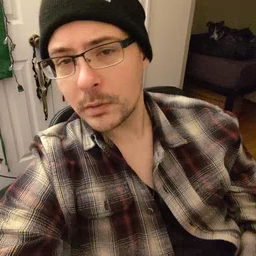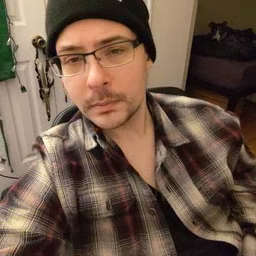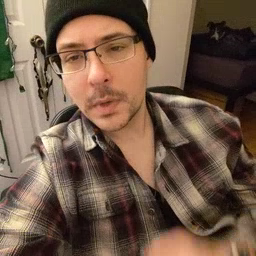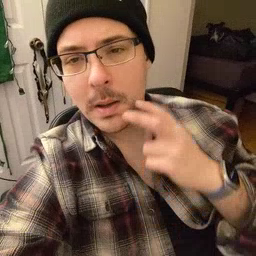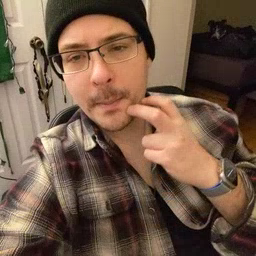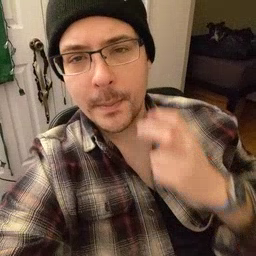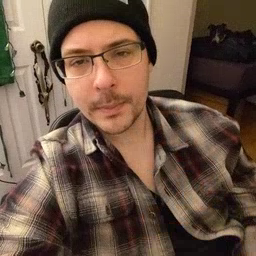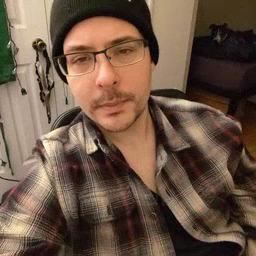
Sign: gum